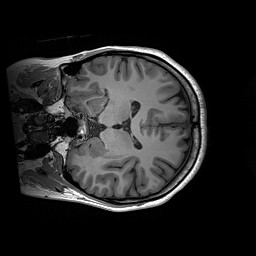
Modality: T1w
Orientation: coronal
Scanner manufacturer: siemens
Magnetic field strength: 3 T
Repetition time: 2.2 s
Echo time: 0.00244 s